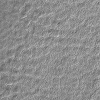
Atmospheric dust classification: not_dusty